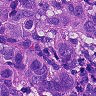
Metastatic tissue present: yes